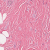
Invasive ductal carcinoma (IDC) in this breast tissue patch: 0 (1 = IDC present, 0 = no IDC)